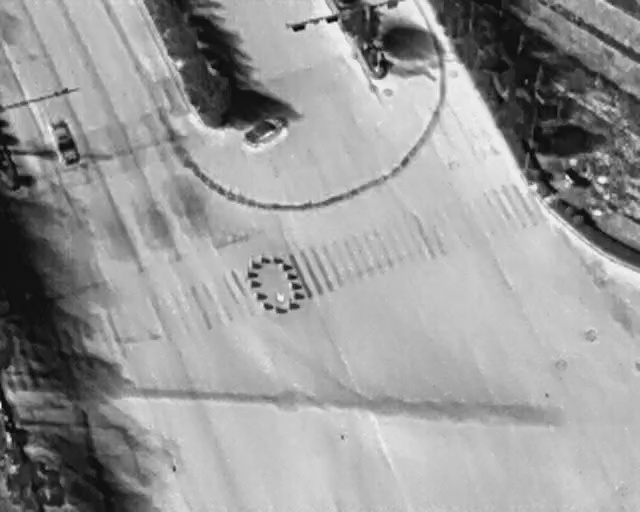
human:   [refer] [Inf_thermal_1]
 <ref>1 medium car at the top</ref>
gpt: <box>[[37, 22, 45, 27, 52]]</box>